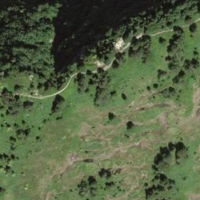
EUNIS habitat code: 26
Species observed at this site:
Vaccinium uliginosum